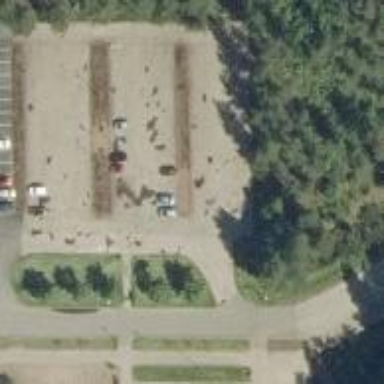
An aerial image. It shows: Parking area.